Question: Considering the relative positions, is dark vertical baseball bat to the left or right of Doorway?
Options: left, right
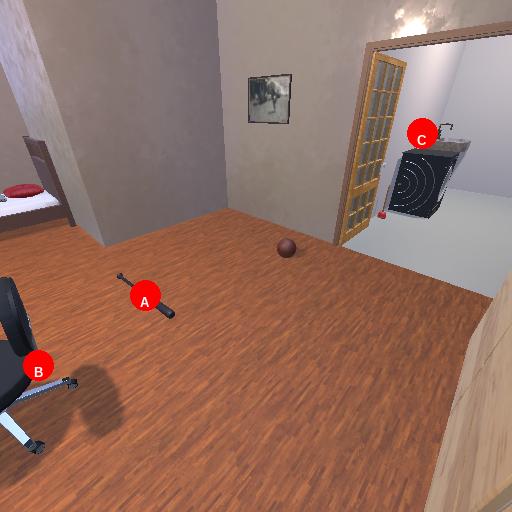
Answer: left